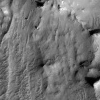
Atmospheric dust classification: not_dusty